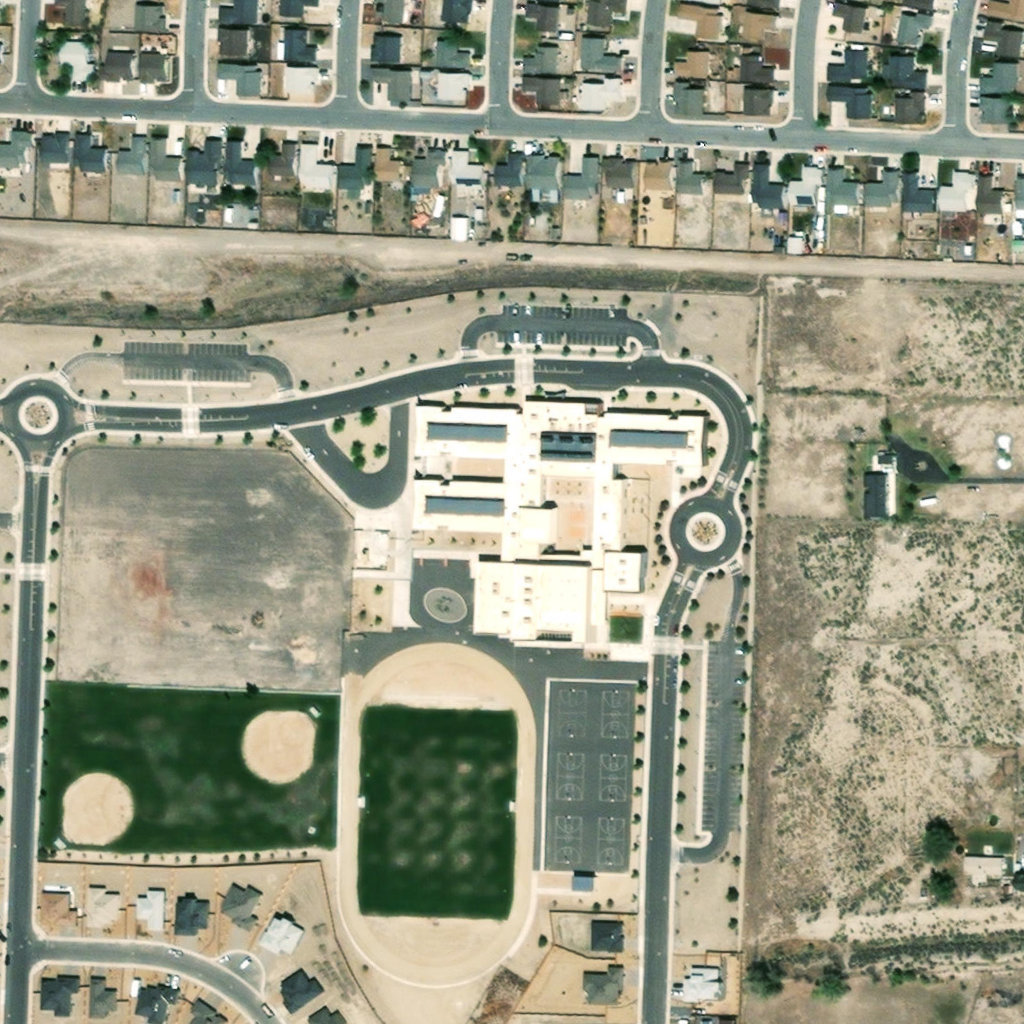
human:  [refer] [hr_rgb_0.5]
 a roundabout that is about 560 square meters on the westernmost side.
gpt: <box>[[0, 37, 7, 43, 0]]</box>

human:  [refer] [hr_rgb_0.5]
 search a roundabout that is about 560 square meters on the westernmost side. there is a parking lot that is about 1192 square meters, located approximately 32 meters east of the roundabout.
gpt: <box>[[0, 37, 7, 43, 0]]</box>

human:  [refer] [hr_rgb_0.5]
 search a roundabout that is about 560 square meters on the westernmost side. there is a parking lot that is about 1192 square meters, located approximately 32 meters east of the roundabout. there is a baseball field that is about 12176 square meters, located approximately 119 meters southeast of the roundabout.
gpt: <box>[[0, 37, 7, 43, 0]]</box>